Question: Having a bit of trouble retrieving child nodes via a query.
Here is my data structure:

I've managed to be able to successfully query and retrieve the data using the node highlighted "1" in the image above. Here is my code:
'''
databaseRecipes = FirebaseDatabase.getInstance().getReference().child("recipe");
Query query = databaseRecipes.orderByChild(userId).equalTo(true);
query.addListenerForSingleValueEvent(new ValueEventListener()
{
@Override
public void onDataChange(DataSnapshot dataSnapshot)
{
if(dataSnapshot.exists())
{
Toast.makeText(getApplicationContext(), "Results found!", Toast.LENGTH_LONG).show();
arrayList.clear();
for (DataSnapshot dataSnapshot1 : dataSnapshot.getChildren())
{
Recipe recipe = dataSnapshot1.getValue(Recipe.class);
arrayList.add(recipe);
}
final RecipeAdapter recipeAdapter = new RecipeAdapter(getApplicationContext(), arrayList);
recyclerView.setAdapter(recipeAdapter);
recipeAdapter.notifyDataSetChanged();
}
else
{
// Toast.makeText(getApplicationContext(), "No retreivable results :(", Toast.LENGTH_LONG).show();
Toast.makeText(getApplicationContext(), userId, Toast.LENGTH_LONG).show();
}
}
'''
However I would rather keep all the 'favourites' together under their own separate node, as shown highlighted with "2". (There's only one child there for testing purposes, in practice there will be a lot more saved, so would be neater doing it this way.)
Using this code:
'''
Query query = databaseRecipes.child("favourite").orderByChild(userId).equalTo(true);
'''
I've also tried changing the reference to:
'''
databaseRecipes = FirebaseDatabase.getInstance().getReference().child("recipe").child("favourite");
'''
And query:
'''
Query query = databaseRecipes.orderByChild(userId).equalTo(true);
'''
But either way retrieves no results. I think my issue is with asking for children from the 'DataSnapshot':
'''
for (DataSnapshot dataSnapshot1 : dataSnapshot.getChildren())
'''
But I have been going round in circles all day now trying to find an alternative (I think I'm missing something really simple - which is even more annoying!), so any help would be greatly appreciated.
Apologies in advance for my awful paint skills!
If anyone else comes across this new to Firebase from an SQL background Alex gave solid advice.
New node created:
<URL>
Code to query node -
Database Reference:
'''
databaseFvourites = FirebaseDatabase.getInstance().getReference().child("favouriteRecipes").child(userId);
'''
Query:
'''
Query query = databaseFvourites.orderByChild(userId).equalTo(true);
'''
The data structure can probably be improved upon even more, but for my needs it does the job fine.
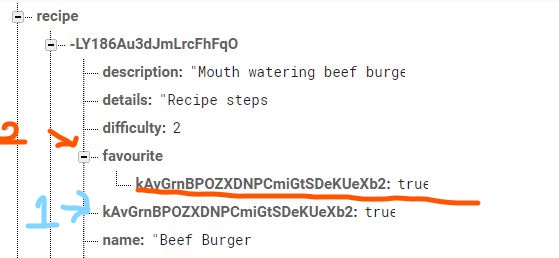
Answer: When you are using the following query:
'''
Query query = databaseRecipes.orderByChild(userId).equalTo(true);
'''
Everything works fine because your 'uid' is a property within your '-LY18 ... hFqO' object.
The following query:
'''
Query query = databaseRecipes.child("favourite").orderByChild(userId).equalTo(true);
'''
Won't work since you are missing a child, which is the actual pushed id '-LY18 ... hFqO'.
I think you are looking for a query that might look like this:
'''
databaseRecipes.child($uid).child("favourite").orderByChild(userId).equalTo(true);
'''
But unfortunately there are no wildcards in Firebase. So you cannot filter items based on a property that exists within a map. This is actually possible in Cloud Firestore but regarding your use-case, you should consider augmenting your data structure to allow a reverse lookup by creating another node named 'favoriteUsers' in which you should add all favorite user 'recipes'. This practice is called 'denormalization' and is a common practice when it comes to Firebase. If you are new to NoQSL databases, I recommend you see this video, <URL> for a better understanding.
Also, when you are duplicating data, there is one thing that need to keep in mind. In the same way you are adding data, you need to maintain it. With other words, if you want to update/detele an item, you need to do it in every place that it exists.